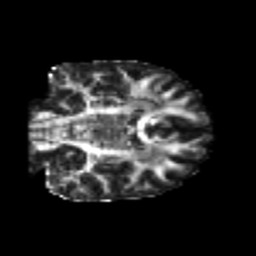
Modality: FA
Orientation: coronal
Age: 21
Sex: male
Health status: healthy
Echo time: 0.074 s